Interaction volume radius: 5 \u00c5
Interaction volume height: 25 \u00c5
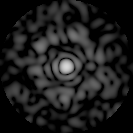
Disorder parameter: 0.7715